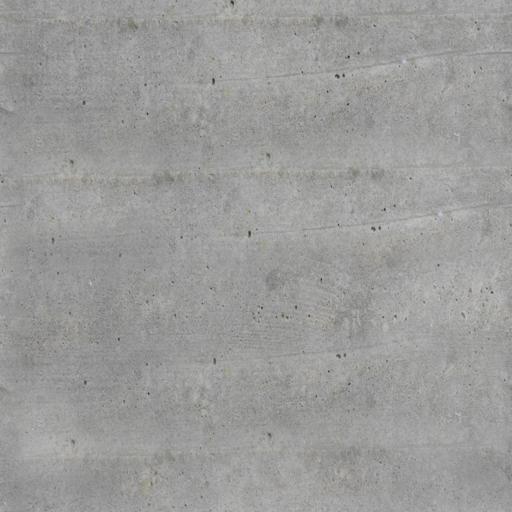
Tags: clean concrete flat modern raw rough